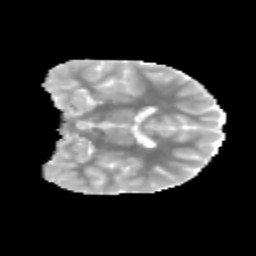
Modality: MD
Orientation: coronal
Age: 12
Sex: male
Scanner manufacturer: siemens
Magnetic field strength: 3 T
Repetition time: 3.8 s
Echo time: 0.07 s